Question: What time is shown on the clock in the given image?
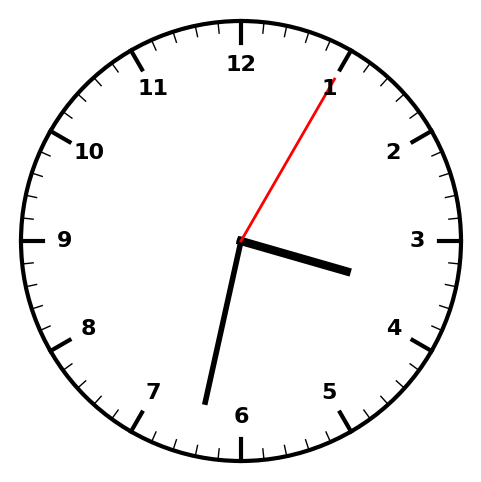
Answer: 03:32:05